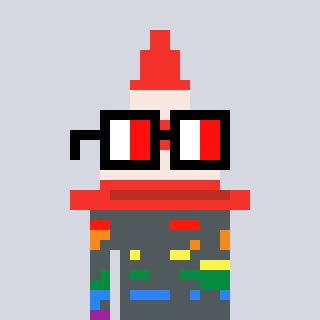
a pixel art character with square glasses with black frames and red eyes, a cone-shaped head and a peachy-colored body on a cool background